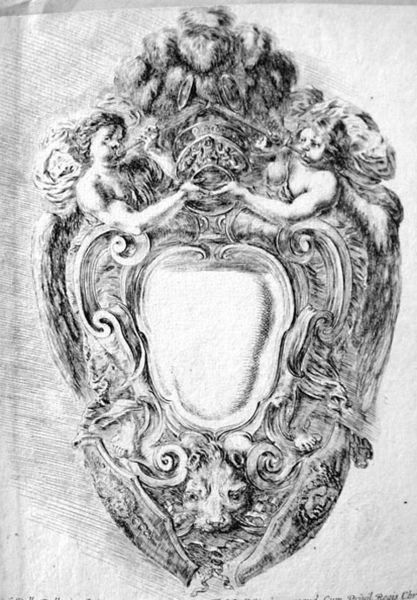
Titel: Sammlung verschiedener Capricci und neu erfundener Kartuschen und Ornamente (Raccolta di varii cappriccii et nove inventioni di cartelle et ornamenti): Kartusche über einem Löwenkopf mit zwei Posaunenbläsern
Künstler: Stefano della Bella
Standort: Karlsruhe
Institution: Staatliche Kunsthalle Karlsruhe
Schlagwörter: feder, flügel, kopf, nackt, schatten, vogel, weiß, menschen, schmuck, schwarz, skizze, symbol, zeichnung, hund, tier, tiere, muster, ornament, alt, gesichter, barock, federn, gesicht, rahmen, tragen, bild, instrument, spiegel, haare, adel, kind, krone, oval, engel, hase, maus, ranken, relief, papier, spiegelbild, leer, formen, grafik, baby, figuren, bischof, crown, fancy, hands, men, ornate, papst, white, arm, black, face, figures, gilded, girls, gold, gray, grey, hair, kartusche, old, painting, wall, dekor, ornamente, verzierung, decorative, mirror, picture, print, katze, schild, maske, buch, medaillon, sex, druck, schwarz-weiß, schraffur, stich, seite, bleistift, entwurf, löwenkopf, schnitzerei, girlanden, wappen, schnörkel, feather, löwen, voluten, amulett, silver, angel, angels, mittelalter, girl, head, water, historismus, posaunen, tiara, baroque, boy, scroll, löwe, fanfaren, trompeten, helmbusch, fanfare, schnecken, siegel, drawing, paper, emblem, posaune, putten, black and white, decoration, frame, animals, sketch, putti, spiralen, blasen, spirale, tierkopf, verzierungen, curls, faces, sculpture, wings, eber, children, small, cherub, cherubs, cupid, cupids, puti, putto, verziehrung, arms, cheeks, music, cat, design, draft, rocaille, trompete, signature, foot, epitaph, engraving, coat of arms, crest, seal, angles, animal, shield, ratte, eingerahmt, paws, horn, horns, goat, ram, cheek, flute, instruments, playing, engek, heraldik, carving, ornamental, ruhm, hanging, plate, s/w, doorway, ritterhelm, blasinstrument, lion, wing, beast, trumpet, trumpets, schalmei, swirls, boys, bold, curves, babies, touch, broach, jewelry, heart, spirals, wiesel, blow, glow, detailed, nice, pipe, thing, plaque, schallmei, finnial, amor, infants, lions, rabbit, card, roccocco, intricate, shields, badge, engelputten, skiize, knocker, lion head, seraphim, cherubim, heraldry, wengel, fierce, suck, blowing, engravings, announce, cheribs, job, trumepts, garnish, musical instruments, useless, kupido, vegetative, zoomorphic, puto, molded, frontspiece, boysd, final, cherribs, cherabim, öwenkopf, ebgel, präsentation, cuppids, template, a lion, design sketch, skitzze, ppaper, ppapier, cerubim